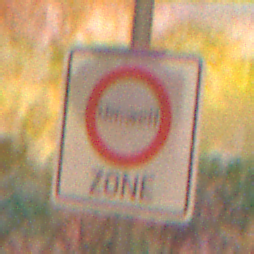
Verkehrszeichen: BeginnUmweltzone
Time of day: Night
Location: Outdoor (Nature)
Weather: Clear
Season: NotSpecified
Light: Natural